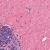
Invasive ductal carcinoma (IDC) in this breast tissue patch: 0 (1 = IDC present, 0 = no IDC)